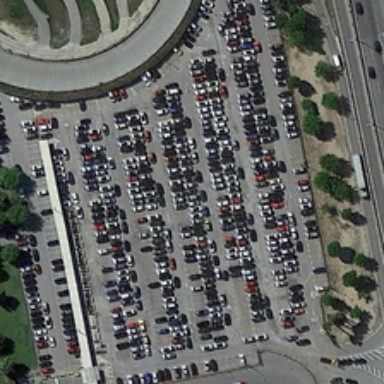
The cars were parked neatly on the road .